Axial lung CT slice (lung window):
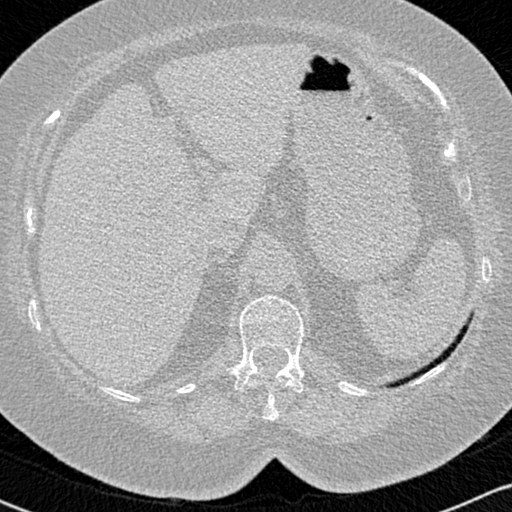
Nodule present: no